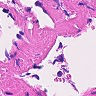
Metastatic tissue present: no